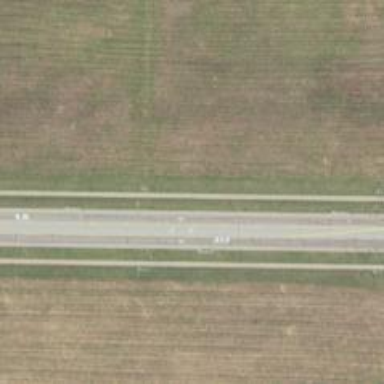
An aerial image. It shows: Road with "through" marking.